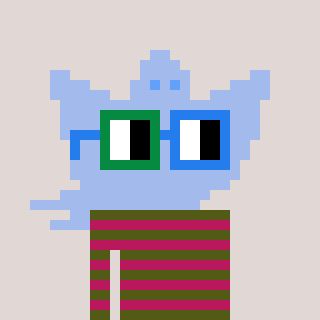
a pixel art character with square green and blue glasses, a ghost-B-shaped head and a darkpink-colored body on a warm background